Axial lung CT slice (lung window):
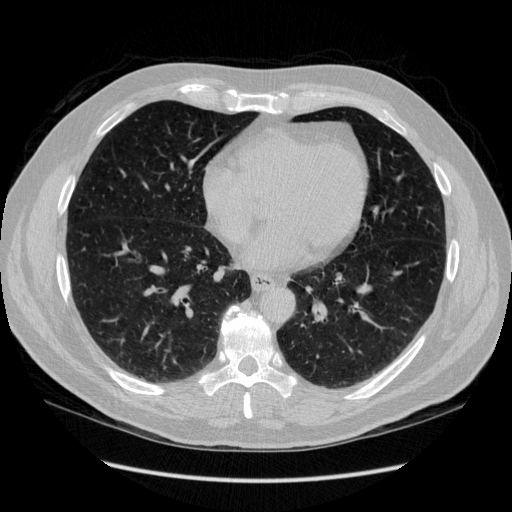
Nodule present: no